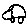
Label: car